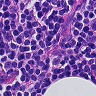
Metastatic tissue present: no